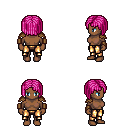
a pixel art fantasy rpg character, female body template, human, dark skin, leather shoulder armor, gold greaves, pink pageboy hairstyle, leather bracers, four views (front, back, left, right), 2x2 character sprite sheet, small pixel art, hard edges, no anti-aliasing